Question:
this title is connected to a database that is in UTF-8 Swedish-ci
php:
'''
$ultimo = mysql_query("SELECT * FROM videos ORDER BY id DESC LIMIT 3") or die (mysql_error());
while($row = mysql_fetch_array($ultimo, MYSQL_ASSOC)){
$title = $row['titulo'];
$url = $row['url'];
echo '<a href="HREF DB">'.$title.'</a></p>';
echo '<iframe width="240" height="155" src="https://www.youtube.com/embed/'.$url.'" frameborder="0" allowfullscreen></iframe>';
echo '</div>';
}
'''
the problem is on the image, I want to be able to use characters like:
c / a / a / ' / etc...
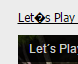
Answer: Try executing something like this before your query:
'''
mysql_query('SET character_set_results=utf8');
mysql_query('SET names=utf8');
mysql_query('SET character_set_client=utf8');
mysql_query('SET character_set_connection=utf8');
'''
More about <URL>.
To be sure that browser understands characters add a meta tag:
'''
<meta http-equiv="Content-type" content="text/html; charset=utf-8" />
'''
One good post from SO about <URL>.
Please note that mysql_* functions are deprecated and you should switch them with mysqli_*